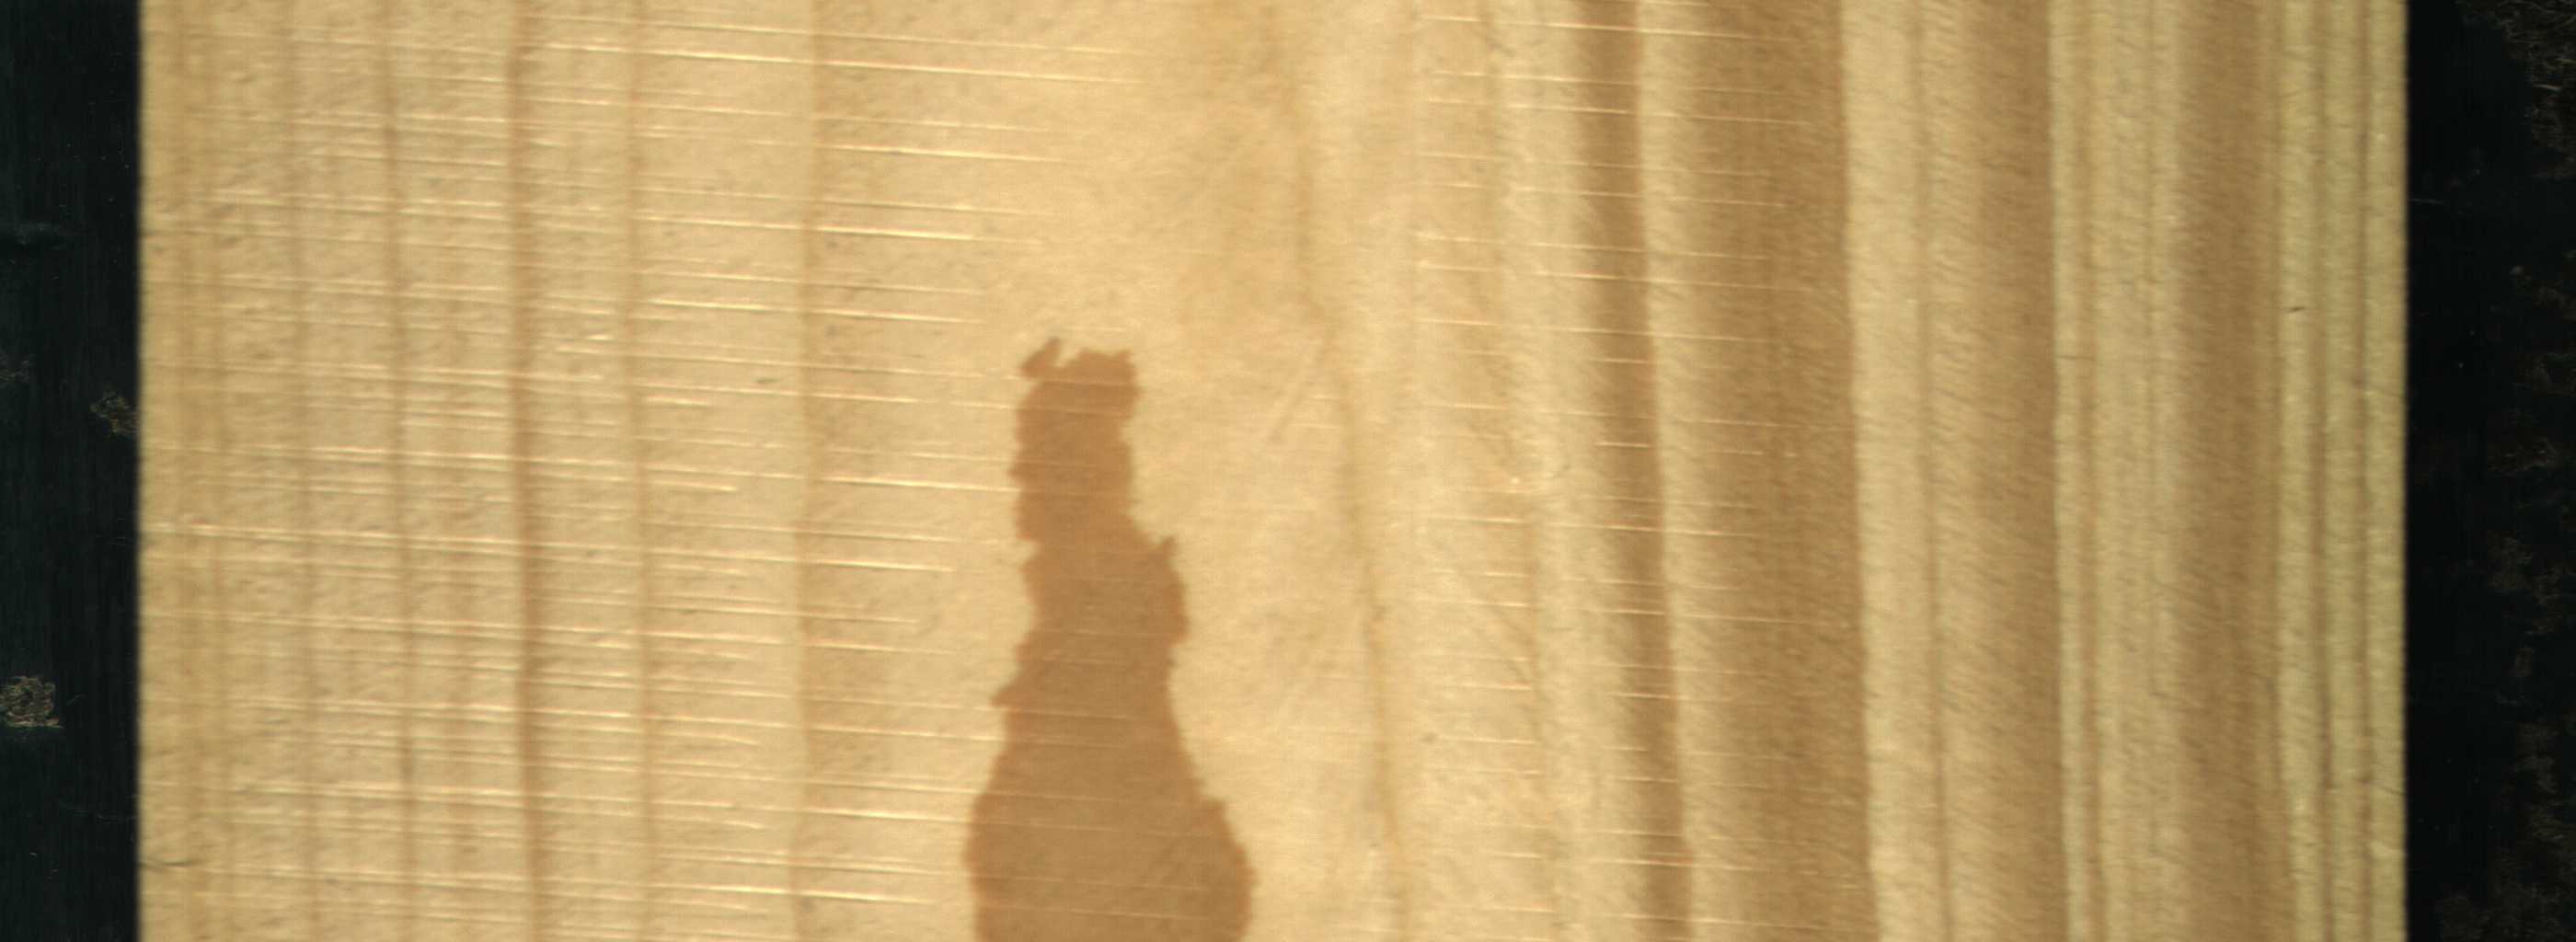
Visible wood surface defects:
Marrow